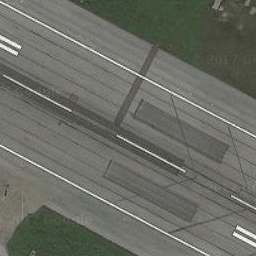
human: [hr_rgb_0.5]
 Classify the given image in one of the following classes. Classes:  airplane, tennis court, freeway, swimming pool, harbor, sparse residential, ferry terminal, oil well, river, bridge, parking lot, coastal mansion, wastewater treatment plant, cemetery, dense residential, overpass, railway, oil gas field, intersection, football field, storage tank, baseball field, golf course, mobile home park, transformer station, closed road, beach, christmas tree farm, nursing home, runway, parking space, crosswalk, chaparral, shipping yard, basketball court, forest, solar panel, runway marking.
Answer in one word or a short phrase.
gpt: runway